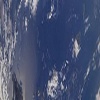
Label: water